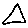
Label: triangle